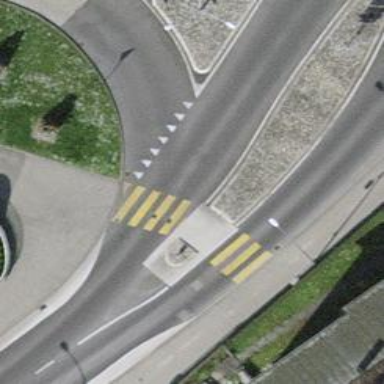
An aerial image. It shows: Marked zebra crossing on the road.